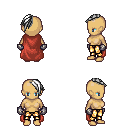
a pixel art fantasy rpg character, female body template, human, tanned skin, maroon cape, gold greaves, white long mohawk hairstyle, metal gloves, four views (front, back, left, right), 2x2 character sprite sheet, small pixel art, hard edges, no anti-aliasing